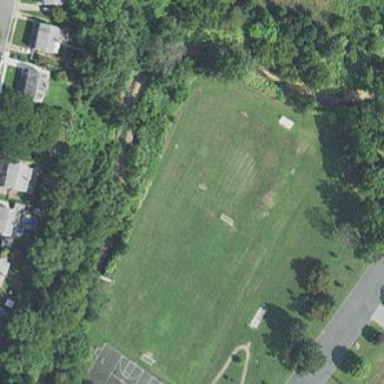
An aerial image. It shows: Pitch used for both soccer and lacrosse.